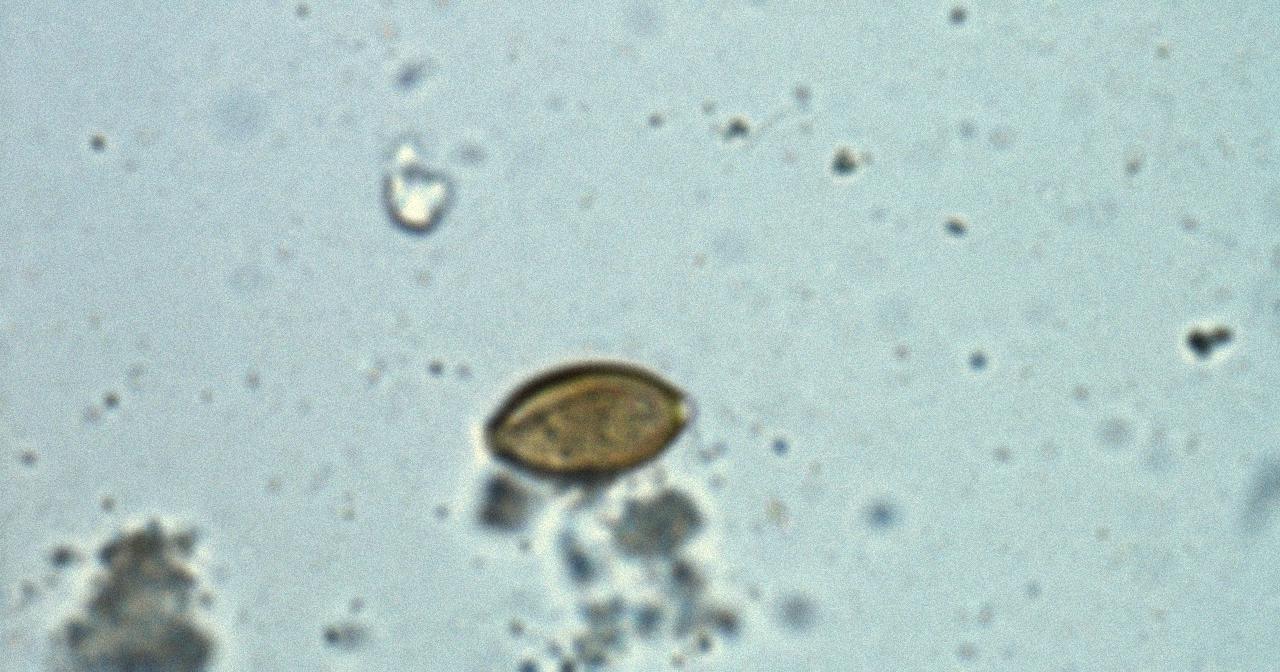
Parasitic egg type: Trichuris trichiura